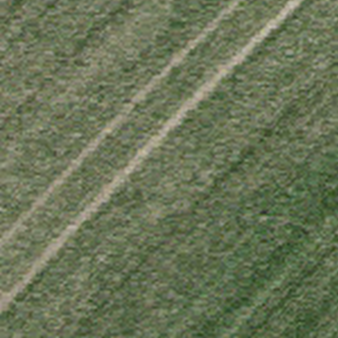
Label: other